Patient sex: F
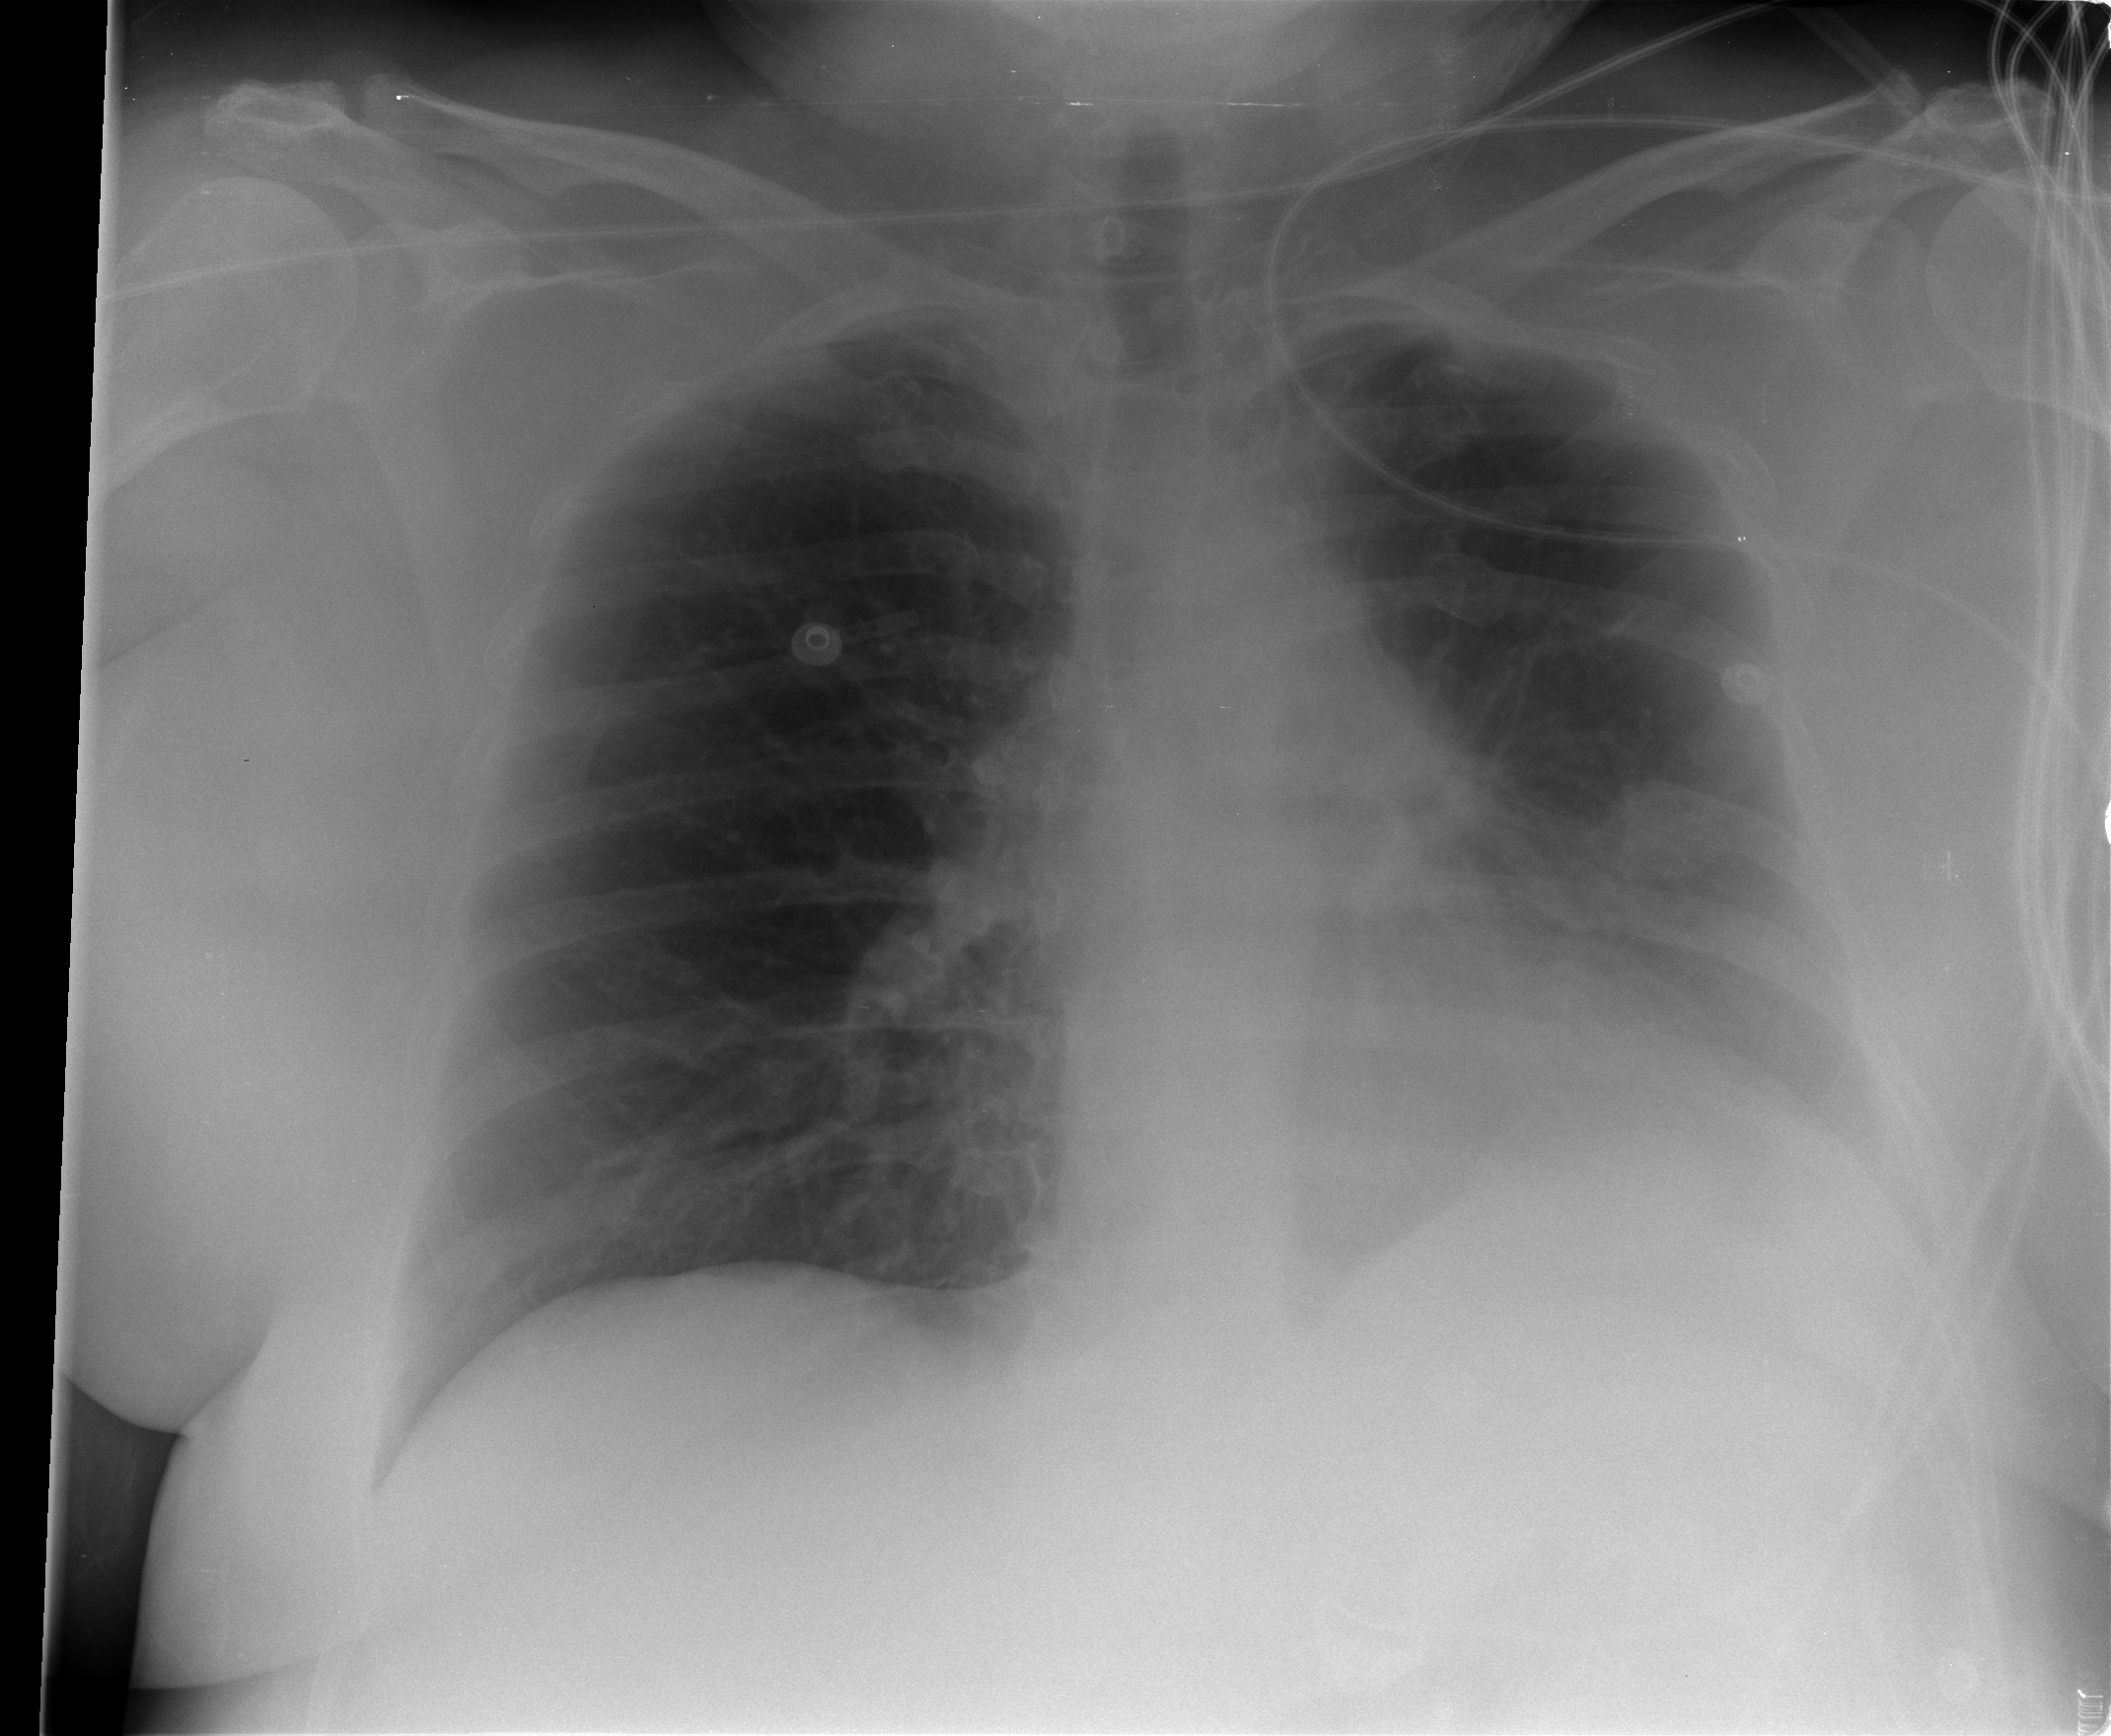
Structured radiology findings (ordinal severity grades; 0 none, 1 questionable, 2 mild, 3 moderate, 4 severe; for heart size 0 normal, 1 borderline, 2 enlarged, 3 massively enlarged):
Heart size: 0
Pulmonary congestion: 0
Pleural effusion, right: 0
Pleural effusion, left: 0
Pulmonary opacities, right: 0
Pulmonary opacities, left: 0
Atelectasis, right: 0
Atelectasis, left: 2